Interaction volume radius: 10 \u00c5
Interaction volume height: 10 \u00c5
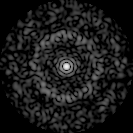
Disorder parameter: 0.8573